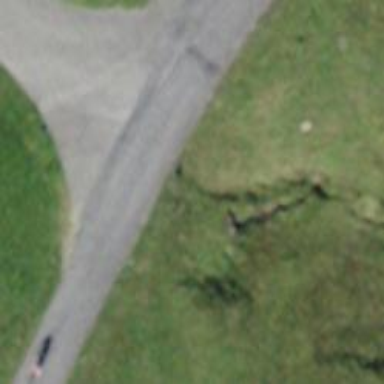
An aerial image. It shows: Culvert tunnel.